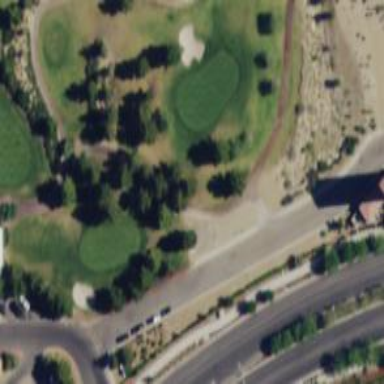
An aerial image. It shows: Area with grass used as rough in golf course.